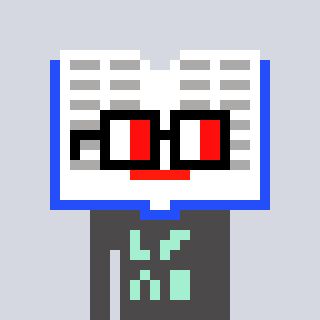
a pixel art character with square glasses with black frames and red eyes, a dictionary-shaped head and a grayscale-colored body on a cool background